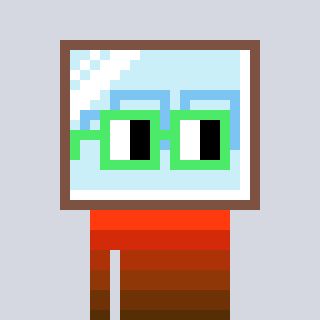
a pixel art character with square light green glasses, a mirror-shaped head and a purple-colored body on a cool background